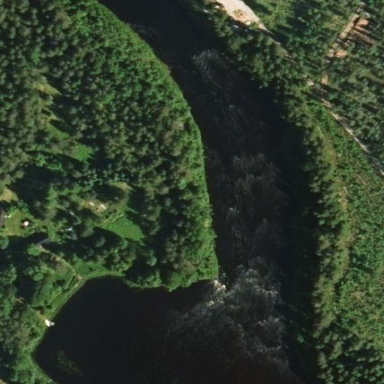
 showcasing the natural beauty of flowing water."